Interaction volume radius: 5 \u00c5
Interaction volume height: 10 \u00c5
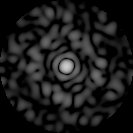
Disorder parameter: 0.8864